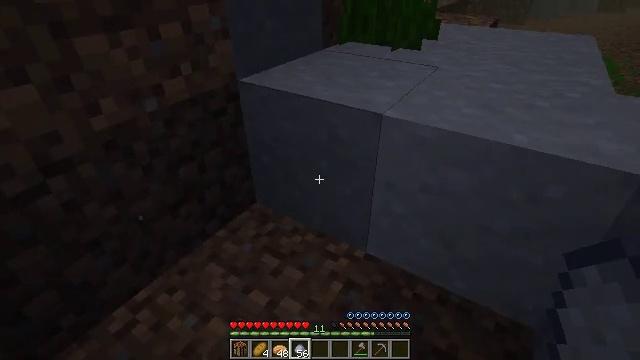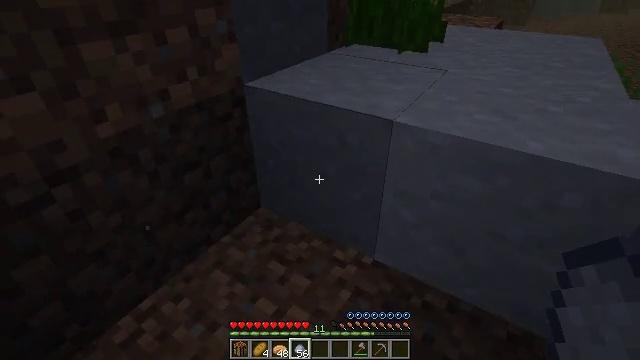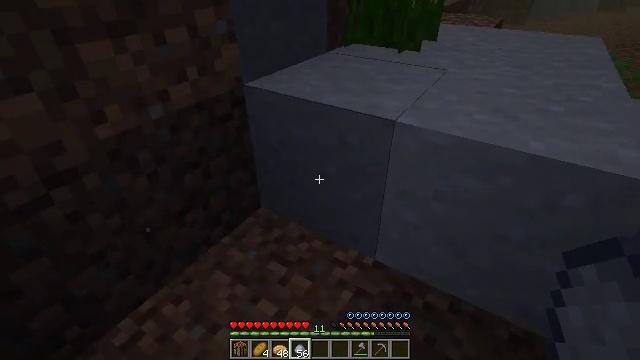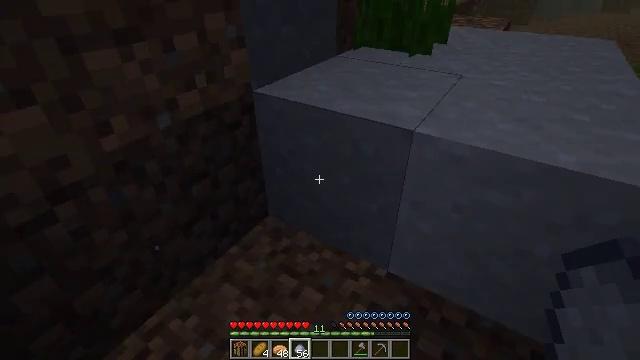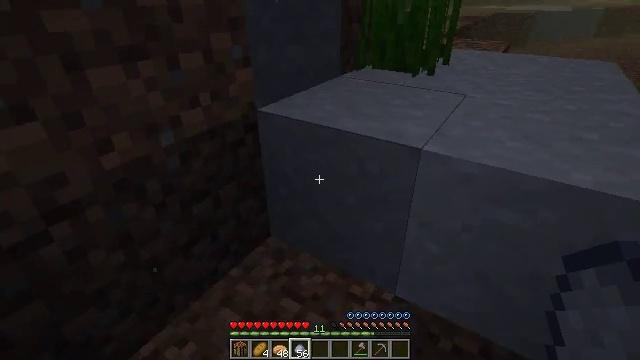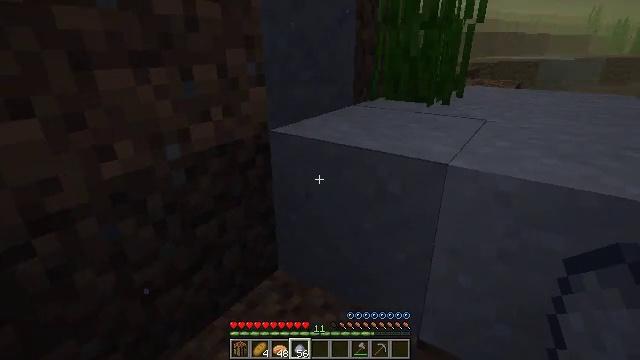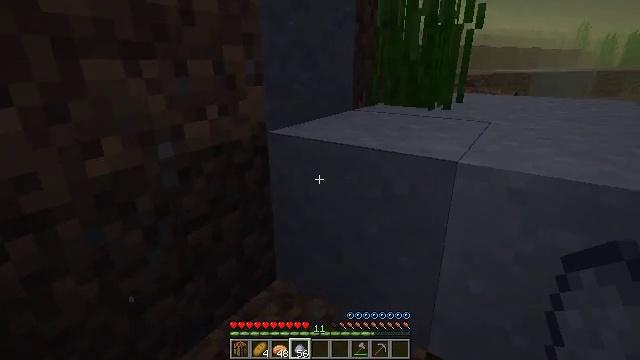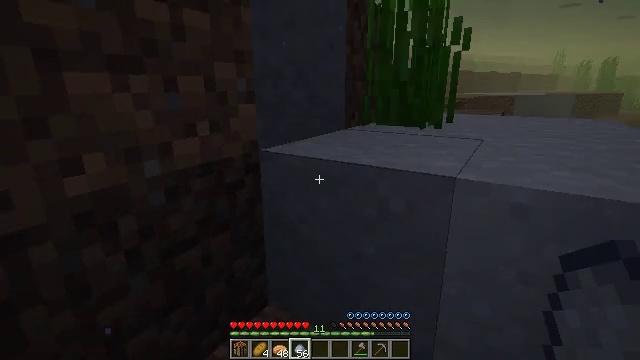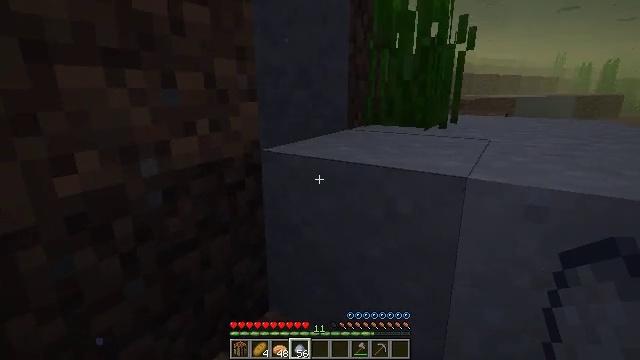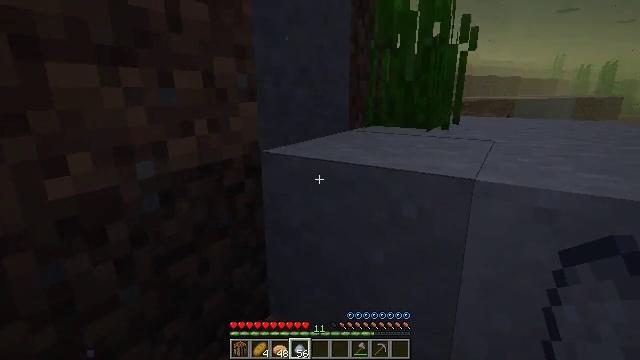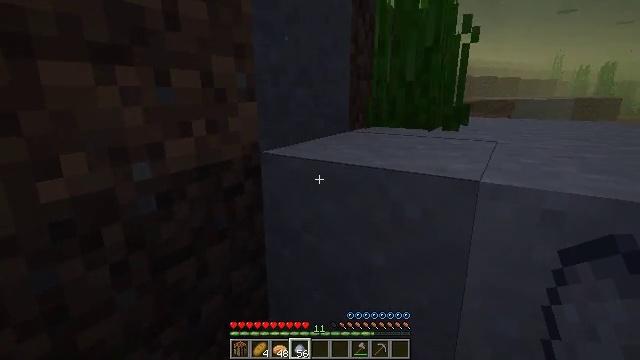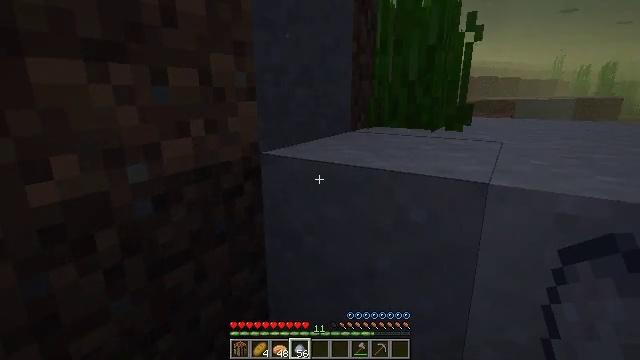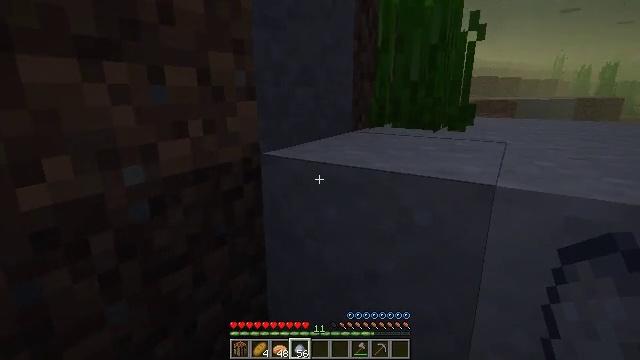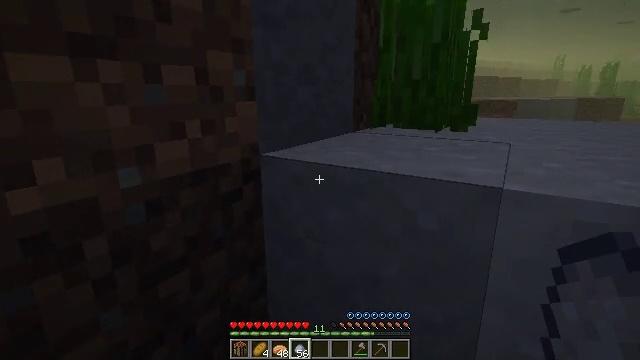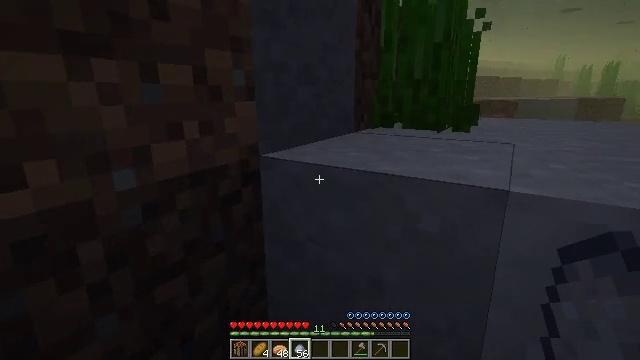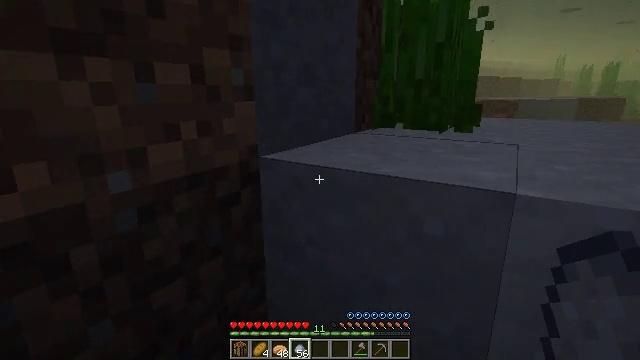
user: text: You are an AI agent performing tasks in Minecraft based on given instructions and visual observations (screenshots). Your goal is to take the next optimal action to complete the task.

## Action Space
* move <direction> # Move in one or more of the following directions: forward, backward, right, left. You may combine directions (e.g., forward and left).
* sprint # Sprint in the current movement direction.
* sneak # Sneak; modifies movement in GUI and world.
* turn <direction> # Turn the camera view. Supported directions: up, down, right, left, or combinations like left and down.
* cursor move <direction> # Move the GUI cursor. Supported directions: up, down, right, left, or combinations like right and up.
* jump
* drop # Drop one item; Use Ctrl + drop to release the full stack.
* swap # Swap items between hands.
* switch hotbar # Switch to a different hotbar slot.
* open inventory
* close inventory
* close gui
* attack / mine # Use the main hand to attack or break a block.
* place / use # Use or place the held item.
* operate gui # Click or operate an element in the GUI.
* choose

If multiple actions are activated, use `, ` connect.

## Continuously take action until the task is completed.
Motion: motion action
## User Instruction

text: Dig up clay found underwater.
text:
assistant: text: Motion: move forward and move left
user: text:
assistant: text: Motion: move forward and move left
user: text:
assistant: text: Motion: move forward, sneak
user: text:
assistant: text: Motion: move forward, sneak, turn up
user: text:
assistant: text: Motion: move forward, sneak, turn left and up
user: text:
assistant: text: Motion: move forward, sneak, turn up
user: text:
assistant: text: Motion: move forward, sneak, turn right and up
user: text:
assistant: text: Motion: move forward, sneak
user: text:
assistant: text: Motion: move forward, sneak
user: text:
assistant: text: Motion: move forward, sneak
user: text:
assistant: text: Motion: move forward, sneak
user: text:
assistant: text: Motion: move forward, sneak
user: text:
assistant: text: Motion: move forward, sneak
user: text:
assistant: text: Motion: move forward, sneak
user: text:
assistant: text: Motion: move forward, sneak
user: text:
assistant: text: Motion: move forward
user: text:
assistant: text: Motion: move forward
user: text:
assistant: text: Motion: move forward, jump
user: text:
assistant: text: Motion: move forward, jump
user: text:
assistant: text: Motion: move forward, jump
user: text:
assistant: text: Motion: move forward, jump
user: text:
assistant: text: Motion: move forward, jump
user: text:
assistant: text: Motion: move forward, jump
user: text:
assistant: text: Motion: move forward, jump
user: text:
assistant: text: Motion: move forward, turn right, jump
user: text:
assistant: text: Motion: move forward, turn right, jump
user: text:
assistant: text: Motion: move forward, jump
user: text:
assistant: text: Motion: move forward, jump
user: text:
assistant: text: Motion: move forward, jump
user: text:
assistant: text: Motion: move forward, jump